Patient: sex F, age 56
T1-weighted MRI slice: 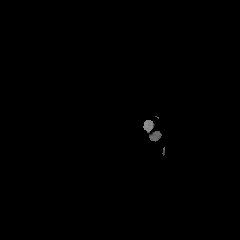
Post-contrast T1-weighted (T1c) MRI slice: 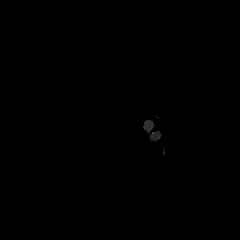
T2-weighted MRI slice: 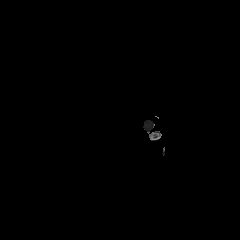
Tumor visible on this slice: no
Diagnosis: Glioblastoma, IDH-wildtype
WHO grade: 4